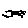
Label: fish